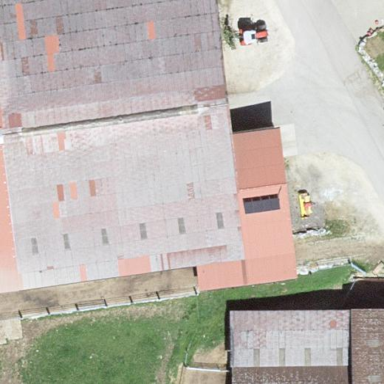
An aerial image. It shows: Farmyard area.